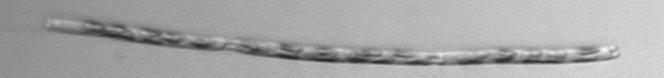
Label: Eucampia_morphytype1